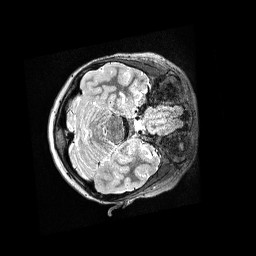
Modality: T2w
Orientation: axial
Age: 13
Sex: male
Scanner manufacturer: siemens
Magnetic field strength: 3 T
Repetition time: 3.2 s
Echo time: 0.564 s